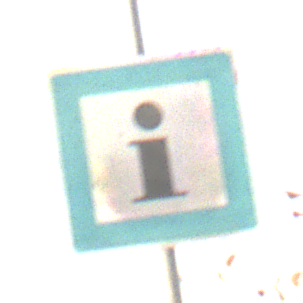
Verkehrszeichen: Informationsstelle
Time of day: SunriseSunset
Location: Outdoor (Nature)
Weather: PartlyCloudy
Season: NotSpecified
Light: Natural